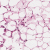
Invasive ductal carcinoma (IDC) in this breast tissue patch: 0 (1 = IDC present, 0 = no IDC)